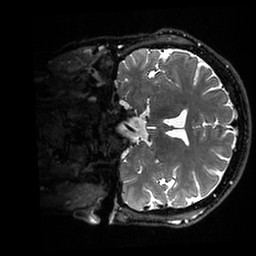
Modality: T2w
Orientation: coronal